Question: I am looking for good advises in order to make this chatroom :

with Java Swing. I have bee trying all the java swing components for 3 days but I still don't know what to choose.
The container will also have to insert JprogressBars for file transfert. That's why I thought the JTextPane would be a good idea. I could add the icon but I don't know how to structure the paragraph as it is on the picture (sorry I am a newby).
Thank you very much in advance for you help.
Best Regards,
Vincent Roye
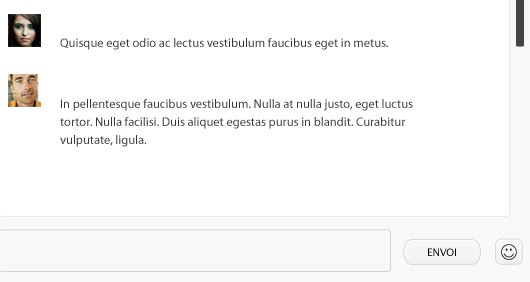
Answer: Here's a very basic <URL>.